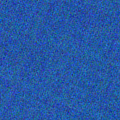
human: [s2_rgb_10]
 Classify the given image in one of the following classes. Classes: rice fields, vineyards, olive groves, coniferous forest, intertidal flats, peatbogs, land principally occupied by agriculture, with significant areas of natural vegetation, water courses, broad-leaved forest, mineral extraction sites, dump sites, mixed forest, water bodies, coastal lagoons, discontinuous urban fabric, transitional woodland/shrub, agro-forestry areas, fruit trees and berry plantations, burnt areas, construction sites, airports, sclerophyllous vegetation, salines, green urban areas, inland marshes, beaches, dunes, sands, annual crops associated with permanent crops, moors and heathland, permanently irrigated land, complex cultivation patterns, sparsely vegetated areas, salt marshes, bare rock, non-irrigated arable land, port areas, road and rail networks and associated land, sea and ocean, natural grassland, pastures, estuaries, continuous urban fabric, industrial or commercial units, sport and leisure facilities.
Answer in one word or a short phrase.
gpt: sea and ocean